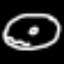
Label: donut